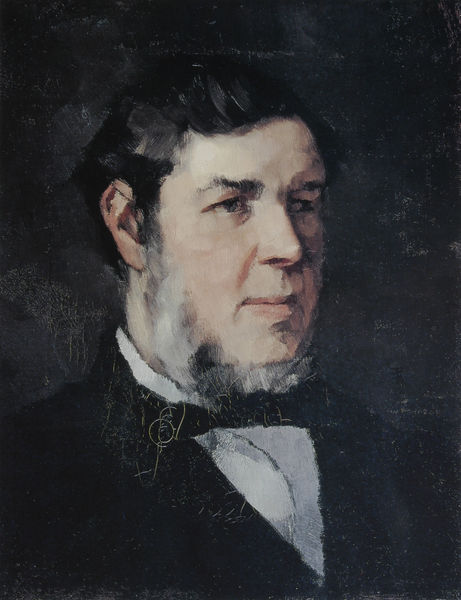
Titel: Hofgoldschmied Georg Trübner
Künstler: Heinrich Wilhelm Trübner
Standort: Heidelberg
Institution: Kurpfälzisches Museum der Stadt Heidelberg
Schlagwörter: dunkel, gemälde, haut, kopf, mann, weiß, grob, brust, grau, haar, hell, hintergrund, licht, mund, nase, ohr, orange, profil, schwarz, stirn, ölbild, blick, beige, malerei, schleife, alt, anzug, bart, hemd, jacke, augen, blass, blicke, bärtig, falten, gesicht, inkarnat, kragen, vollbart, bild, bildnis, hals, herr, portrait, porträt, öl, haare, mantel, reich, sitzend, augenbrauen, brustbild, kinn, lippen, ohren, rechts, rosa, lächeln, seitlich, wangen, düster, modern, risse, ölgemälde, streng, brauen, pupillen, dreiviertelprofil, fliege, jackett, kinnbart, revers, sakko, jacket, geschlossen, masche, corinth, alter, portait, verkniffen, uniform, backenbart, stehkragen, liebermann, pinselduktus, älter, nasenloch, politiker, schläfe, kravatte, schlips, dunke, halbprofil, firnis, portät, cracelee, cracelle, dreiviertelporträt, farbtektonik, malerisch, seriös, violinschlüssel, wohlhabend, dunkle, binder, weißes hemd, shwarz, präsident, ohre, beschädigung, kratzer, max, schawarz, geischt, fisur, recht, krakel, schlupflider, hintergurn